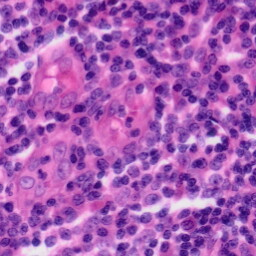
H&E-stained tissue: Tonsil